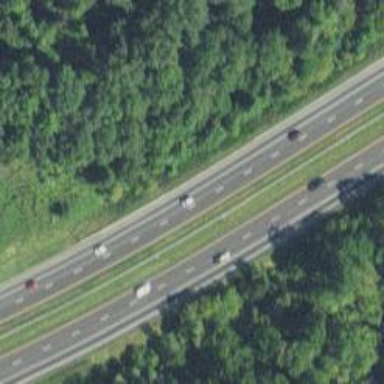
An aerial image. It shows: View of motorway.